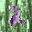
Label: 2